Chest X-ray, PA view. Patient: 29 years old, sex F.
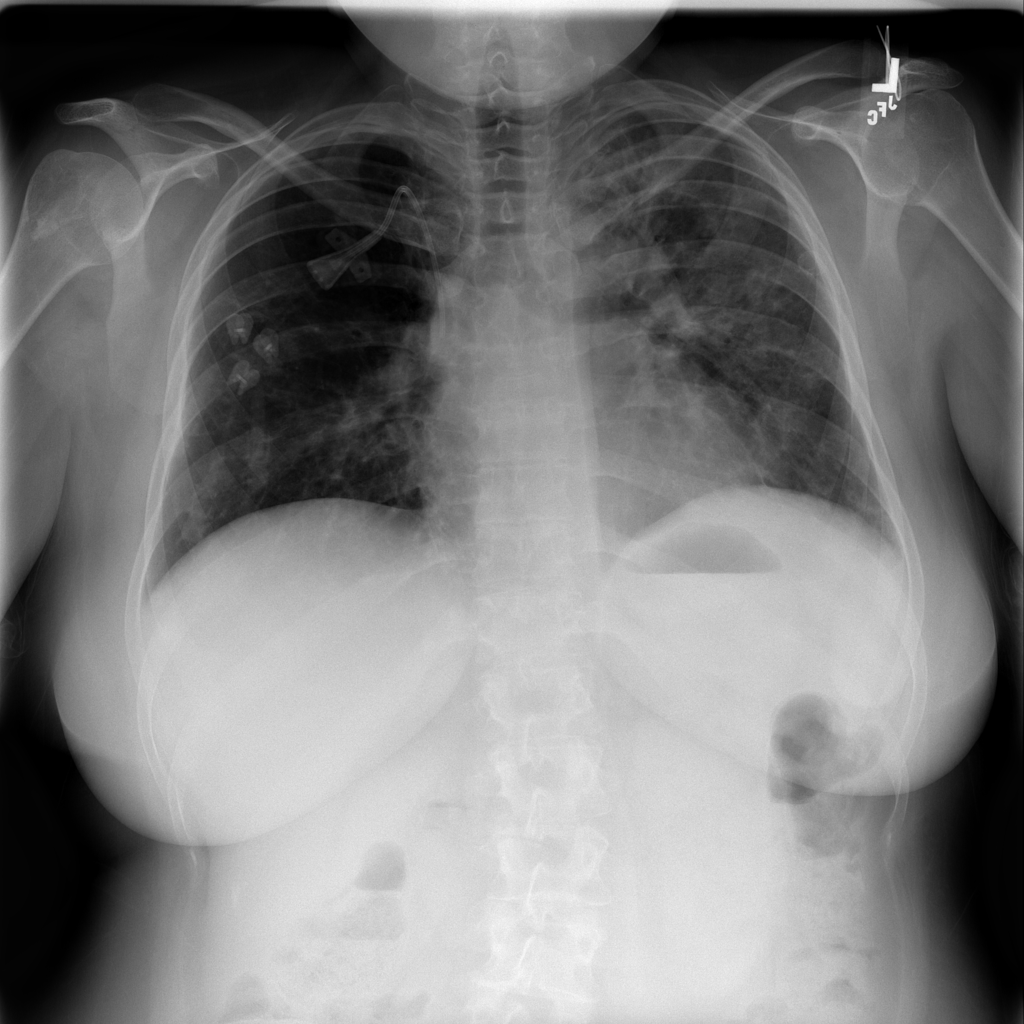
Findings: Infiltration